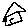
Label: house